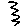
Label: zigzag